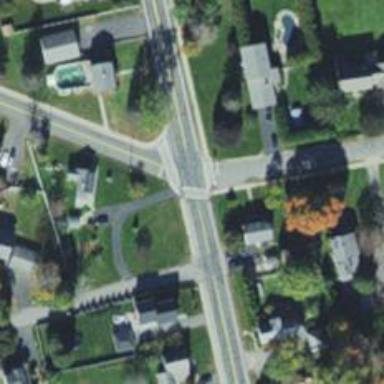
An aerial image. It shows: Marked road crossing.